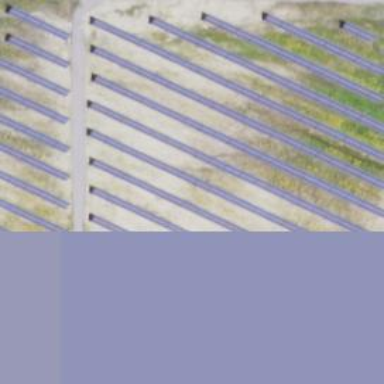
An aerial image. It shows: Solar power generator using photovoltaic panels.